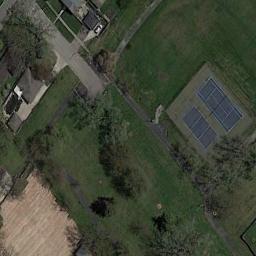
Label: tennis_court